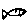
Label: fish